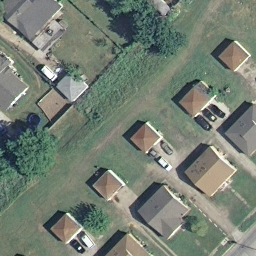
Label: residential